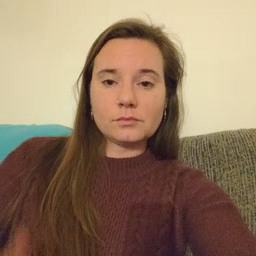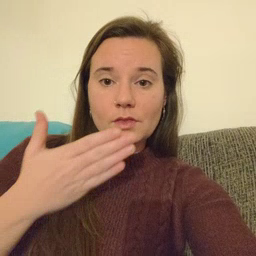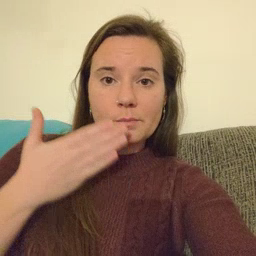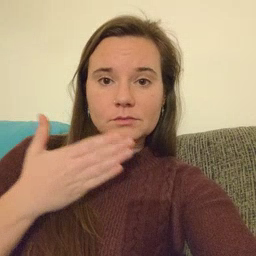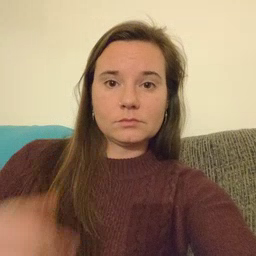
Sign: napkin